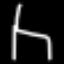
Label: chair